Question: So I have this problem distributing the 24 Divs evenly. I have a container that should have 3 columns and 8 rows. I followed the css styles here:
<URL>
it works perfectly but there is a little problem at the bottom. it seems the last row is not working exactly what it supposed to be:
here's an image to describe the problem.

Notice that at the bottom, the divs are distributed I wonder what's wrong because all the 7 rows is functioning correctly (distributed evenly) but the problem lies at the last row.
here's my HTLML & CSS and <URL>
'''
<div id="container">
<div class="box"> </div>
<div class="box"> </div>
<div class="box"> </div>
<div class="box"> </div>
<div class="box"> </div>
<div class="box"> </div>
<div class="box"> </div>
<div class="box"> </div>
<div class="box"> </div>
<div class="box"> </div>
<div class="box"> </div>
<div class="box"> </div>
<div class="box"> </div>
<div class="box"> </div>
<div class="box"> </div>
<div class="box"> </div>
<div class="box"> </div>
<div class="box"> </div>
<div class="box"> </div>
<div class="box"> </div>
<div class="box"> </div>
<div class="box"> </div>
<div class="box"> </div>
<div class="box"> </div>
</div>
#container {
border: 2px dashed #444;
height: auto;
text-align: justify;
-ms-text-justify: distribute-all-lines;
text-justify: distribute-all-lines;
/* just for demo */
width: 1023px;
}
.box {
width: 327px;
height: 320px;
vertical-align: top;
display: inline-block;
*display: inline;
zoom: 1
}
#container:after {
width: 100%;
display: inline-block;
font-size: 0;
line-height: 0
}
.box {
background: #ccc
}
'''
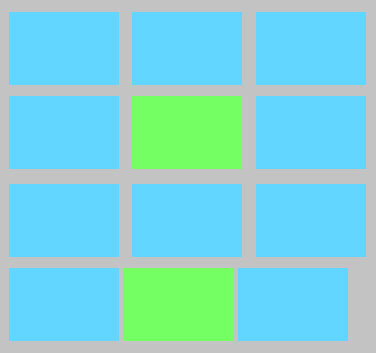
Answer: You could do it by apply css 'content: "";' property to your 'div#container:after' tag.
The 'text-align' to '#container' is <URL> to fit in the '#container' and this solution use a variation of the ':after' pseudo-content method that will fix the issue.
## JSFiddle - DEMO
'''
#container:after {
content: "";
width: 100%;
display: inline-block;
font-size: 0;
line-height: 0
}
'''
Check this out for more info about CSS text-align property:
> <URL>